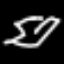
Label: hourglass